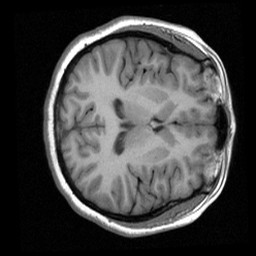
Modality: T1w
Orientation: axial
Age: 40